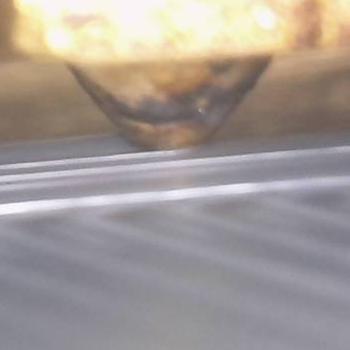
Flow rate: 300%